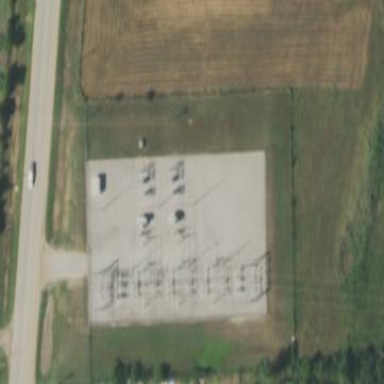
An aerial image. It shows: Distribution-level power substation.